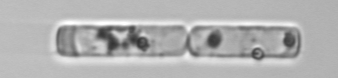
Label: Guinardia_delicatula